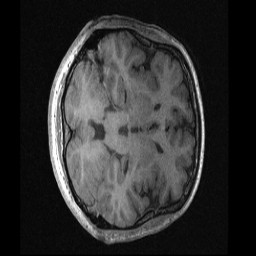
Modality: T1w
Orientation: axial
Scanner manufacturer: ge
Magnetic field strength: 3 T
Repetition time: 0.007408 s
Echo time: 0.002676 s